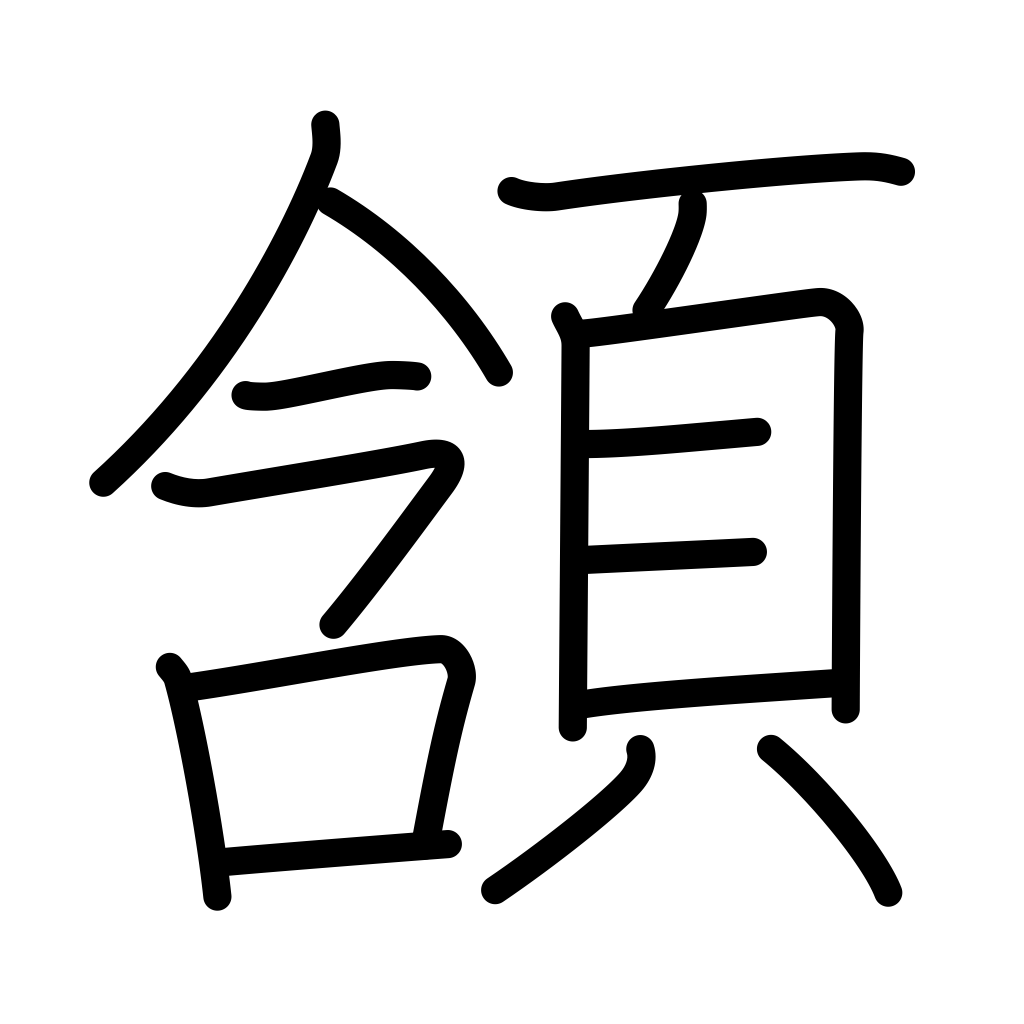
Meaning: nod approval